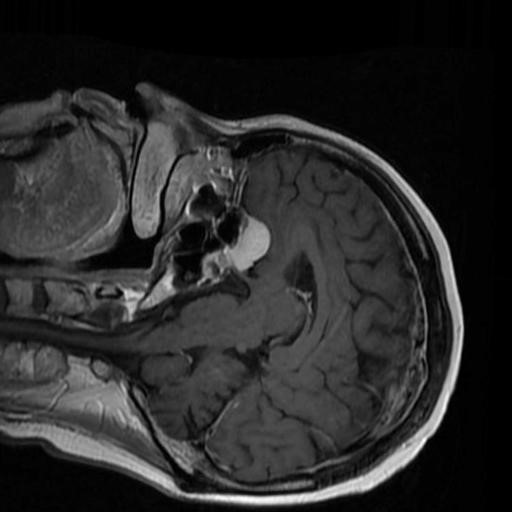
Label: brain_menin